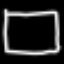
Label: square